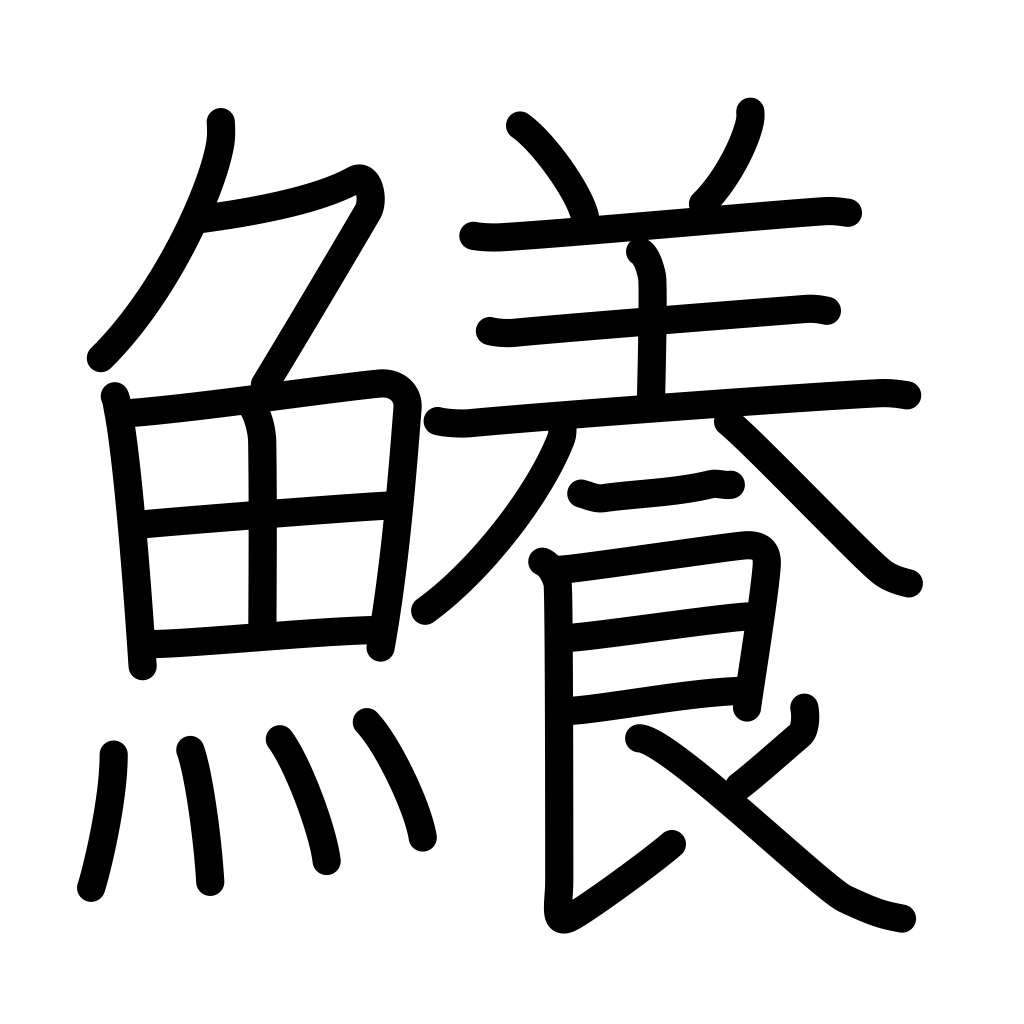
Meaning: shark